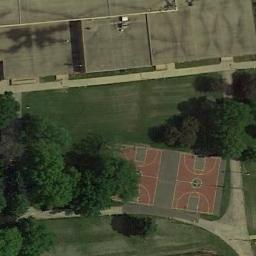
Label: basketball_court